Field crop: maize
Growth stage: 2
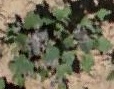
Species: chenopodium